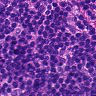
Metastatic tissue present: no